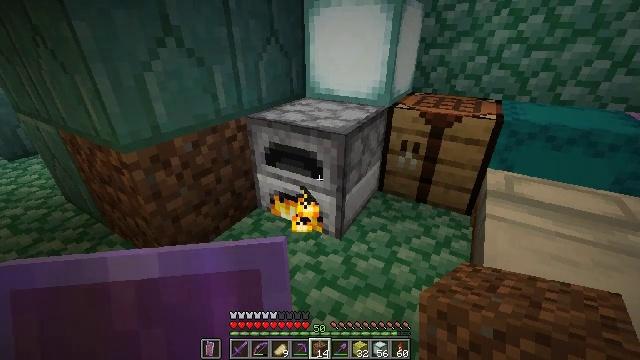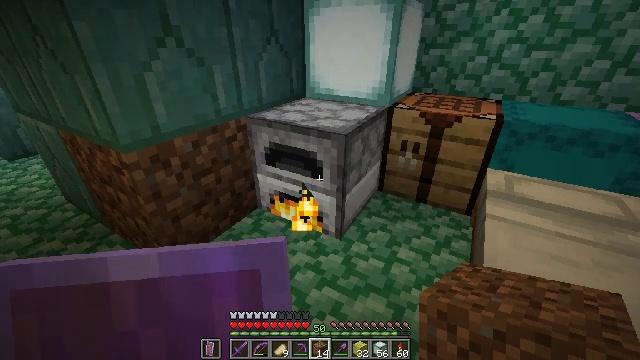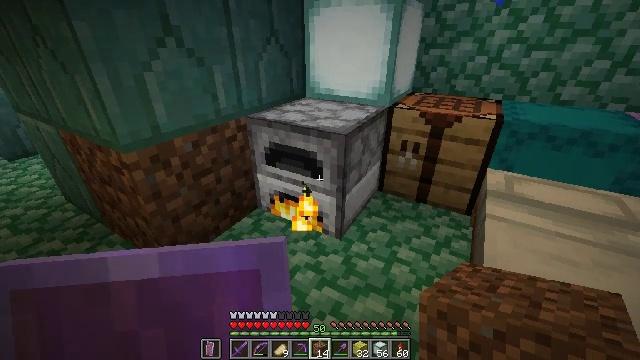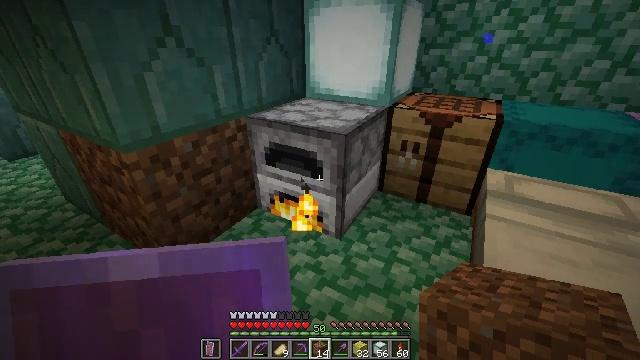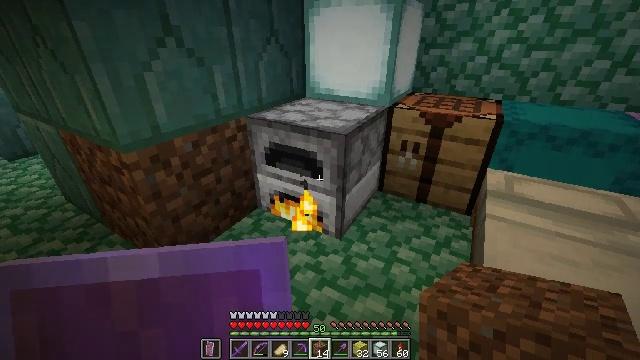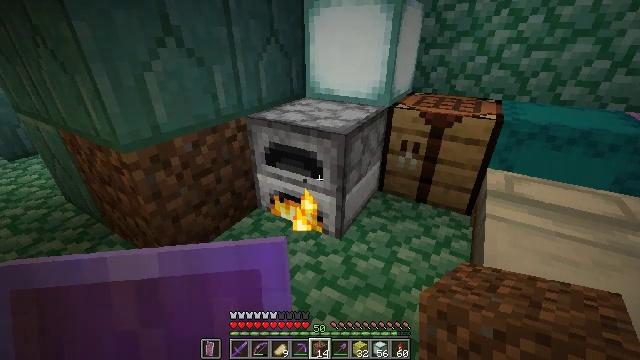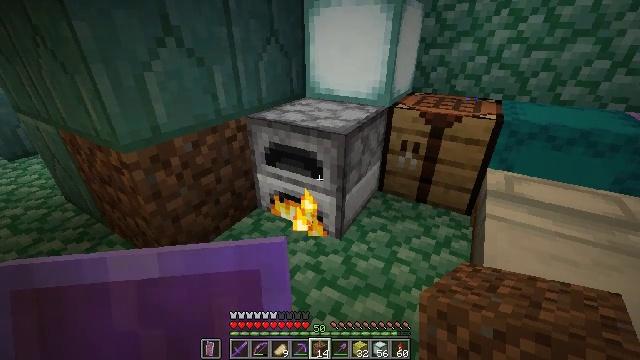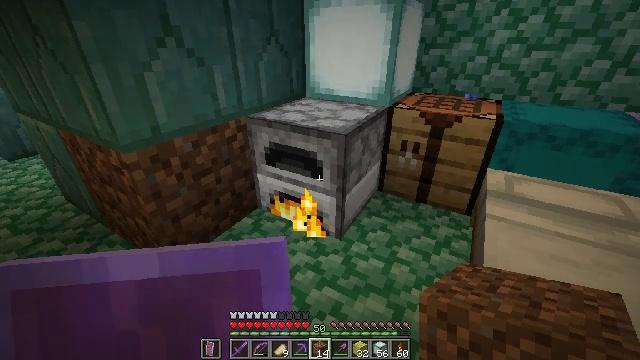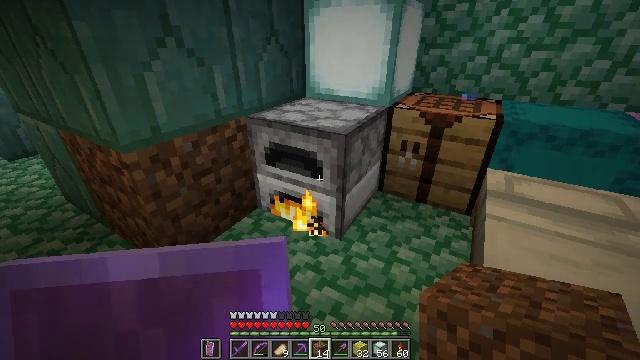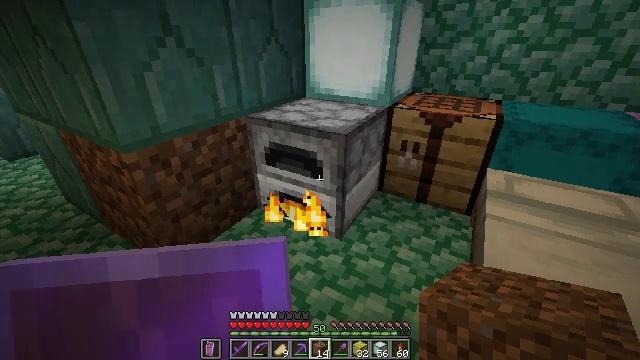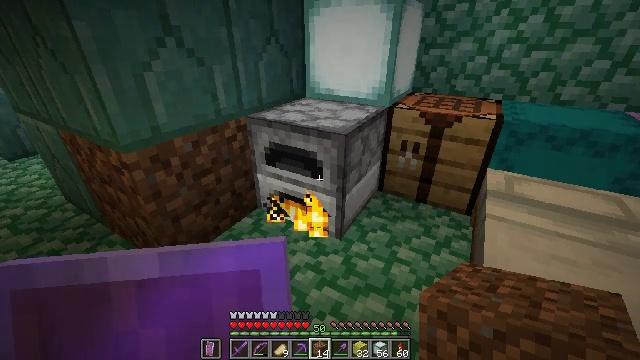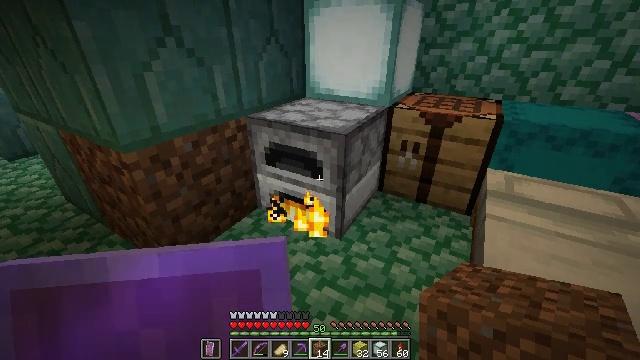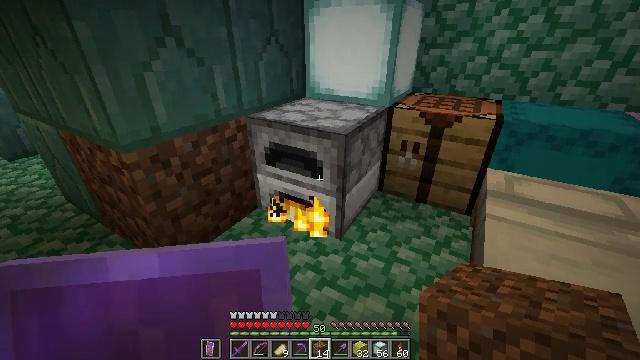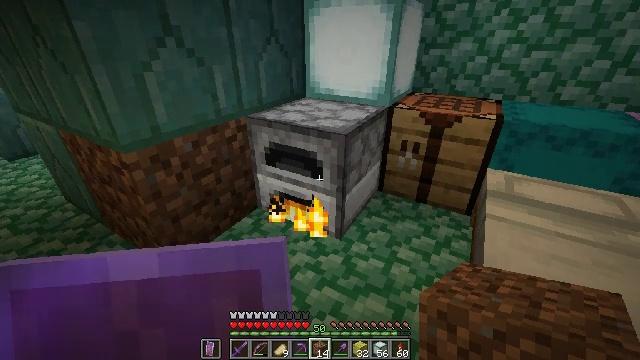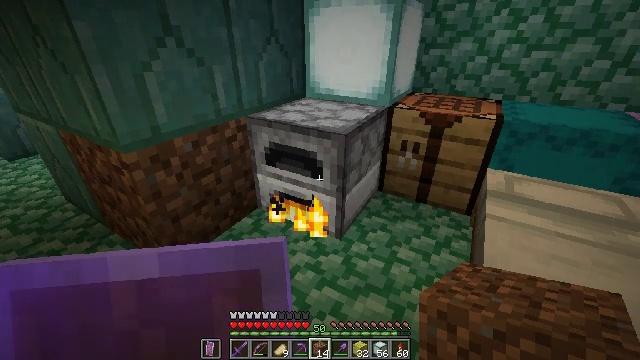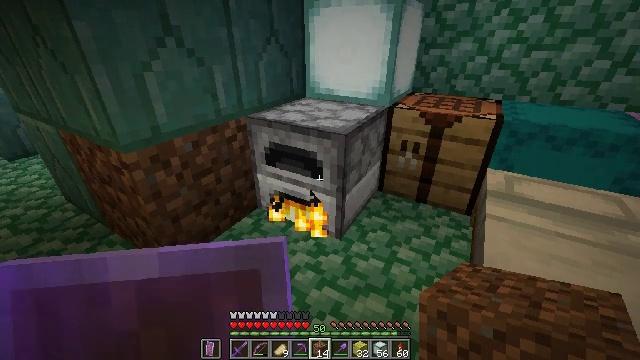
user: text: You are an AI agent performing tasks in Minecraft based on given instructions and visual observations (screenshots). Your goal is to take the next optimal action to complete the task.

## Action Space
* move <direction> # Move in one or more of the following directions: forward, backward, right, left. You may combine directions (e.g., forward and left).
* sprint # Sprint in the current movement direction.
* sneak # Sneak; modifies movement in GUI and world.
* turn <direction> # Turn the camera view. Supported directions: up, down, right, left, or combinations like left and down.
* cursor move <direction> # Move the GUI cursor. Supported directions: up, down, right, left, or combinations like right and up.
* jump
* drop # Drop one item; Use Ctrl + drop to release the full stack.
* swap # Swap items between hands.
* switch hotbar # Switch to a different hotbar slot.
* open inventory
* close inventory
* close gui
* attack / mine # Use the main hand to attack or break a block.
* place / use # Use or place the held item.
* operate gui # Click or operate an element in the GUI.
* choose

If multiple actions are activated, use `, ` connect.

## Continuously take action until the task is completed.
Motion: motion action
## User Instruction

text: craft item sponge
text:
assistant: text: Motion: no_op
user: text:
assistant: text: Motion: no_op
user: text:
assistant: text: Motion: no_op
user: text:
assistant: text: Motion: no_op
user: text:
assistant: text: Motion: no_op
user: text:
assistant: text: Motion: no_op
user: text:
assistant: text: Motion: no_op
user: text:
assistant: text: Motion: no_op
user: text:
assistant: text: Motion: no_op
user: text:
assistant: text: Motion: no_op
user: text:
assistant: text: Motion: no_op
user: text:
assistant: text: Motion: no_op
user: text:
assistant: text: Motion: no_op
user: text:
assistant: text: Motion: no_op
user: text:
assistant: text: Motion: no_op
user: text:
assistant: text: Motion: no_op
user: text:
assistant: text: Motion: no_op
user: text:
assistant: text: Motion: no_op
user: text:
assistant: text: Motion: no_op
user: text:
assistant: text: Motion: no_op
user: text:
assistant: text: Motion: no_op
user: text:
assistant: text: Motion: no_op
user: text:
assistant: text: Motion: no_op
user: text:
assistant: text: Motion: no_op
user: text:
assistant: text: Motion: no_op
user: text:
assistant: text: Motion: no_op
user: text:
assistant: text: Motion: no_op
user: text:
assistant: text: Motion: no_op
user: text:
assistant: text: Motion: no_op
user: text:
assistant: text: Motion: no_op